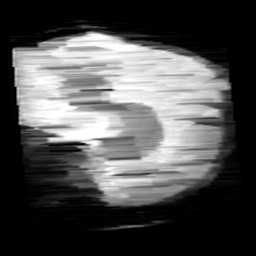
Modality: minIP
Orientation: sagittal
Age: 11
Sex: male
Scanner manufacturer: siemens
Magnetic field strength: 3 T
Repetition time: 0.027 s
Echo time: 0.02 s